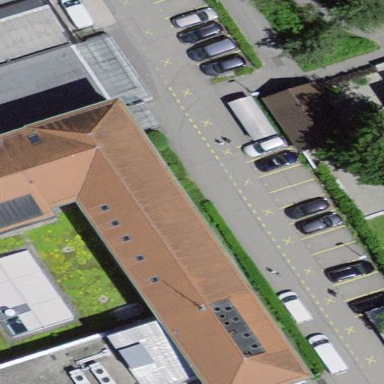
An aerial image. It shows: Building with hipped roof design.